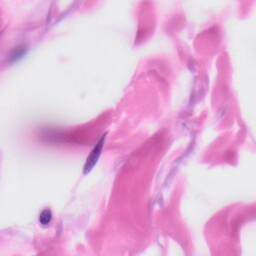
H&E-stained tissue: Skin